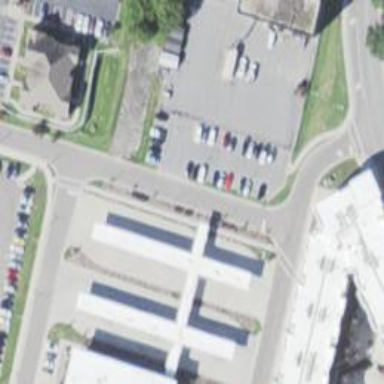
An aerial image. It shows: View of roof of building.